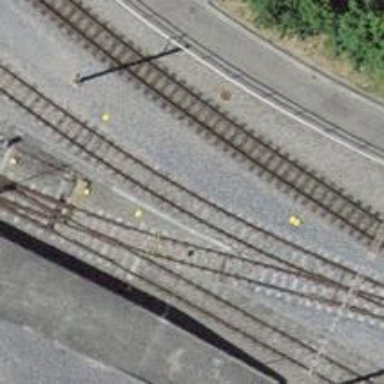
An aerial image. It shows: Narrow-gauge railway siding with electrified contact line. The siding has one track.